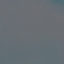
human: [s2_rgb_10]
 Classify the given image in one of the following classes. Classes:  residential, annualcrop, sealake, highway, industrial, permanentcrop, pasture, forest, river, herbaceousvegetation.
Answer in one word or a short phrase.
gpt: SeaLake